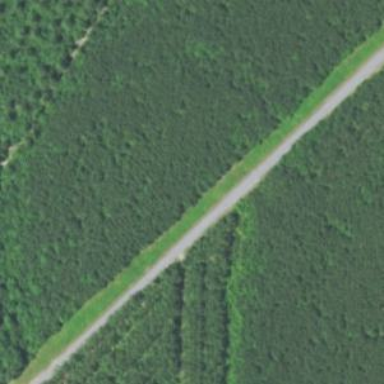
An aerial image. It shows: Tertiary road.